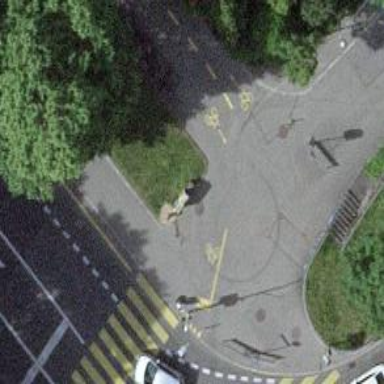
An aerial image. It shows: Bicycle repair station.